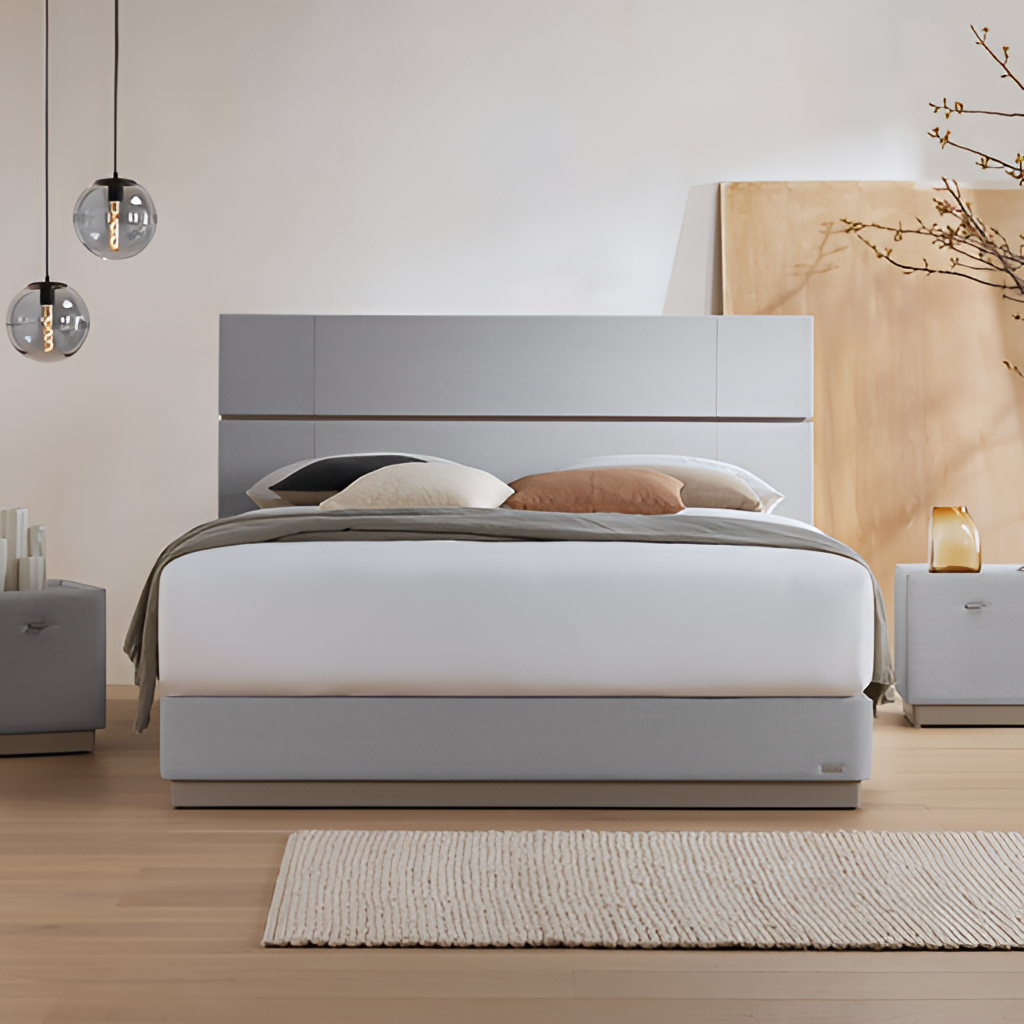
fabric bed, bedroom, beige paint wallpaper, with solid pattern, contemporary, beige wood flooring, with plank pattern